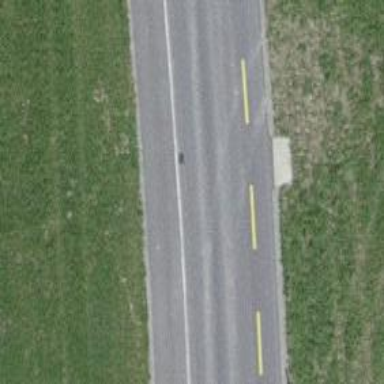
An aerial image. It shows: Tertiary road with dedicated cycle lane on the left.